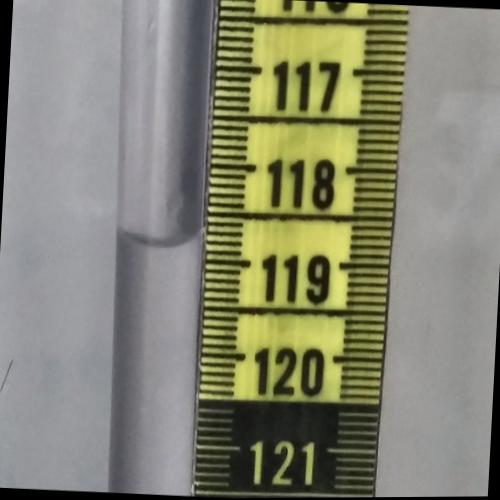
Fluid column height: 118.8 cm